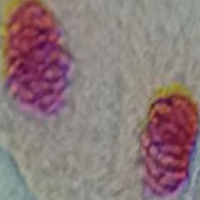
Label: telophase